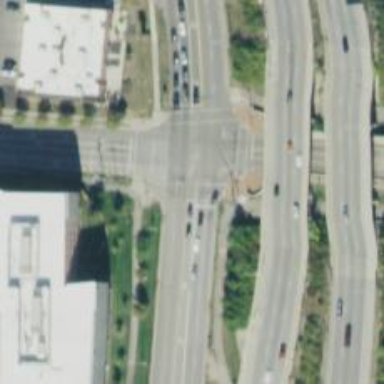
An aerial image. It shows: Crossing on the road.